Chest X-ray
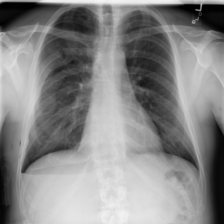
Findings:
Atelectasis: negative
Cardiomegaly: negative
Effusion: negative
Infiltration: negative
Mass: negative
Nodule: negative
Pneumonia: negative
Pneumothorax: positive
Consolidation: negative
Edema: negative
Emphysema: negative
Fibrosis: negative
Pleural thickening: negative
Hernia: negative